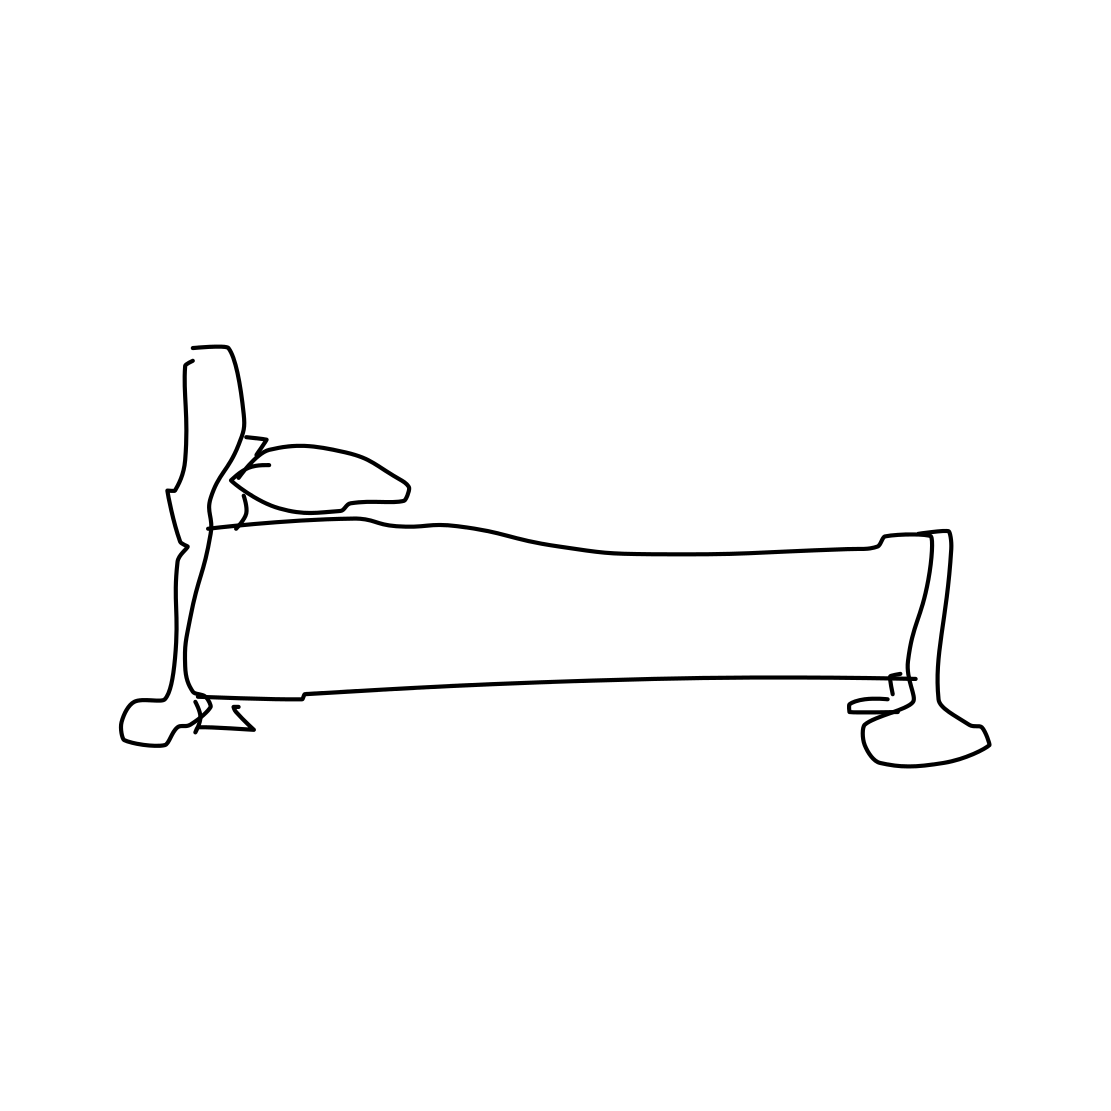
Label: bed